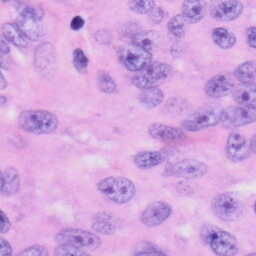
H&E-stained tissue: Skin